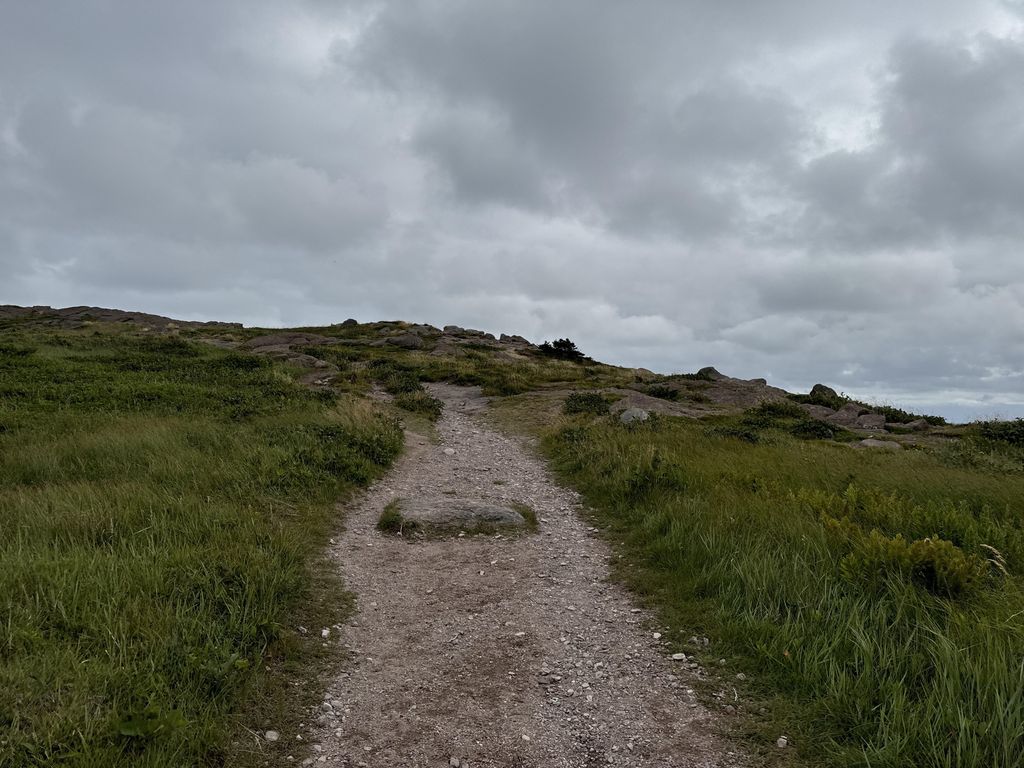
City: st_johns